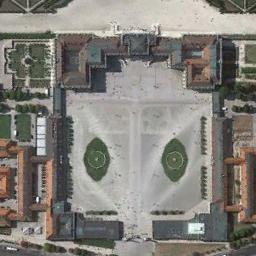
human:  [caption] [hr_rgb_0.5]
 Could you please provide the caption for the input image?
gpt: The palace is on the open place .

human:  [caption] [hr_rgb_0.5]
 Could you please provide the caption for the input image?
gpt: There is a wide road next to the palace .

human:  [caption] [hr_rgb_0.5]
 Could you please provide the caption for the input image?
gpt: The palace has some buildings of different colors and a square .

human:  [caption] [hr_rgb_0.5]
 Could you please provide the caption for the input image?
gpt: There are several buildings of different shapes in the palace .

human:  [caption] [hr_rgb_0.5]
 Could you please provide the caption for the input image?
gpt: There are some brown buildings and green lawns at the palace .